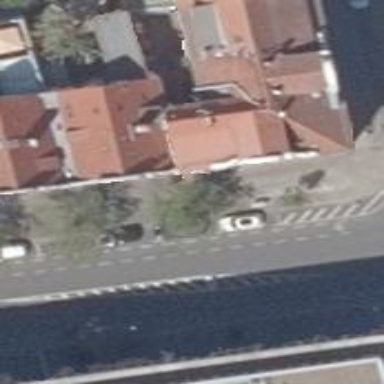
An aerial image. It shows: Historic residential building with gabled roof made of red roof tiles.